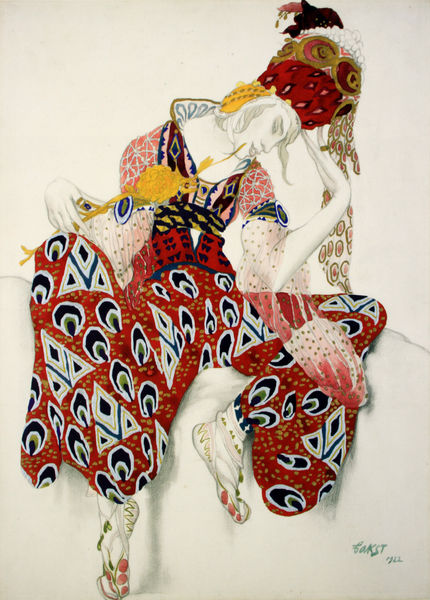
Titel: Kostümentwurf für Vaslav Nijinsky als Iskandar im Ballett "La Péri"
Künstler: Léon Bakst
Standort: New York
Institution: The Metropolitan Museum of Art
Schlagwörter: hand, gelb, bunt, damen, frau, geste, hut, kleid, dame, rot, schleier, muster, hose, arm, figur, tänzerin, kopfbedeckung, blue, feathers, hands, hat, red, white, women, black, dress, face, gold, hair, lace, lady, old, painting, portrait, sitting, woman, yellow, flowers, pattern, sandalen, feather, smoke, flower, man, este, costume, feet, drawing, erschöpft, fabric, head dress, scarf, peacock, tail, tänzer, schiele, abstract, happy, weiss, art, colorful, artist, pants, shoes, draw, rose, asian, colour, arlequin, clown, smoking, trousers, fashion, oriental, textile, art deco, ballet slippers, wand, tired, egon, harem, pyramid, pipe, pale skin, pyramide, headress, twentieth century, crow, contour, distressed, weis, juegndstil, toenails, oldg